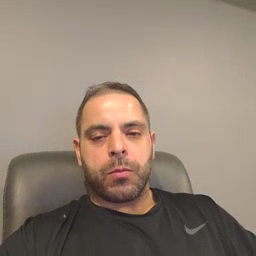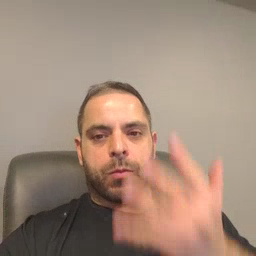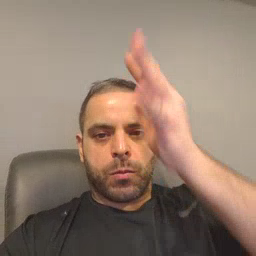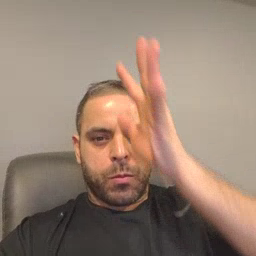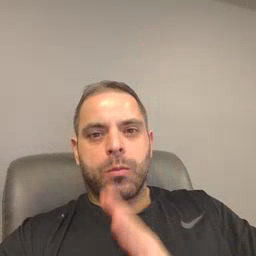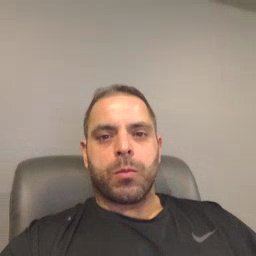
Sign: fireman